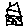
Label: house